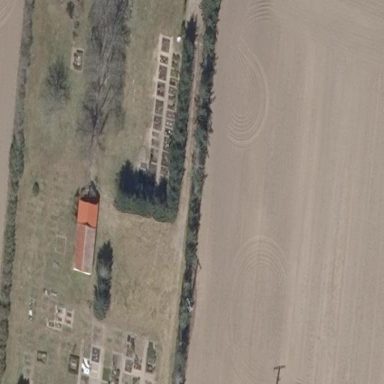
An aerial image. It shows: Cemetery.